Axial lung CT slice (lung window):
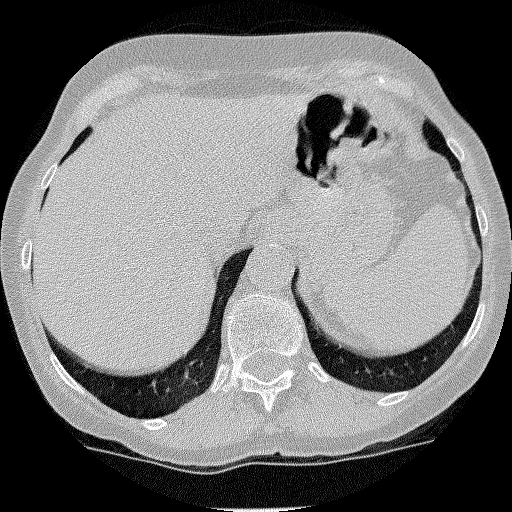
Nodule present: no